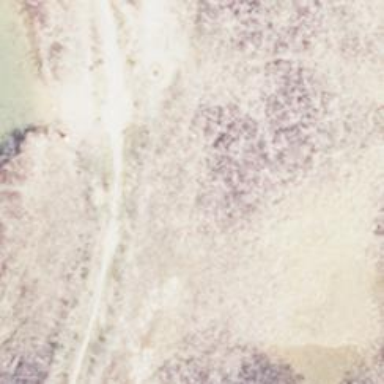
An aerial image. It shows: Ground path.